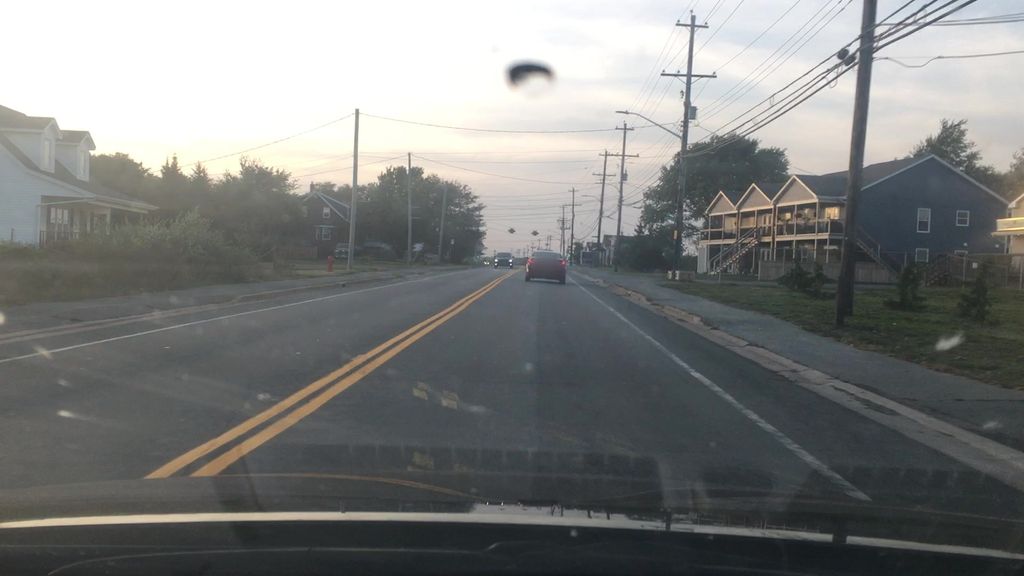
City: halifax